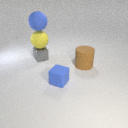
large blue rubber sphere above large yellow rubber sphere